【题型】填空题　【知识点】解析几何　【难度】easy
若图中的直线$l_1$，$l_2$，$l_3$的斜率分别为$k_1$，$k_2$，$k_3$，则$k_1$，$k_2$，$k_3$的大小关系为\underline{\qquad}

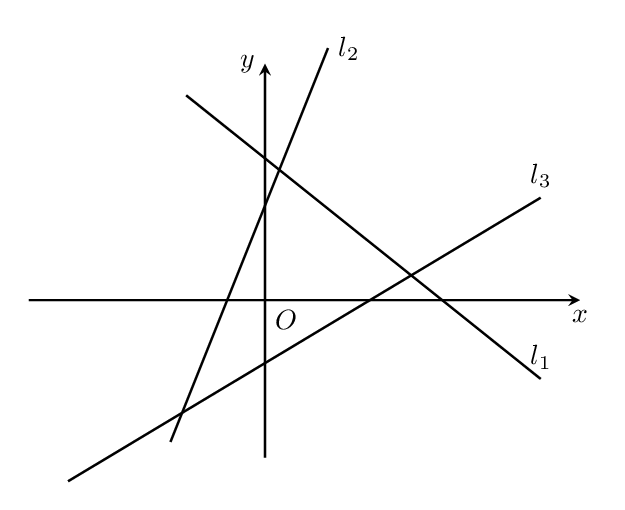
【解答】
【答案】$k_2 > k_3 > k_1$

【分析】根据题中图像，由直线斜率的性质，可直接判断出结果。

【详解】因为直线倾斜角为锐角时，斜率为正，且倾斜角越大，斜率越大；倾斜角为钝角时，斜率为负；

由图像可得，$k_1 < 0$，$k_2 > k_3 > 0$，即$k_2 > k_3 > k_1$.

故答案为：$k_2 > k_3 > k_1$.

【点睛】本题主要考查斜率大小的判断，属于基础题.